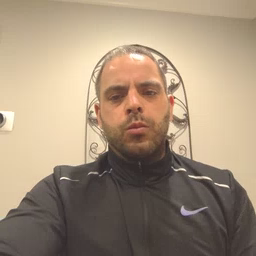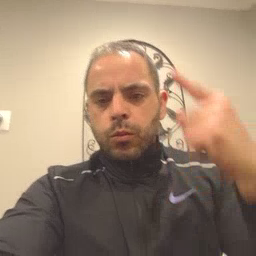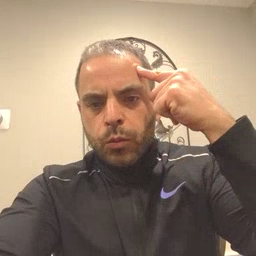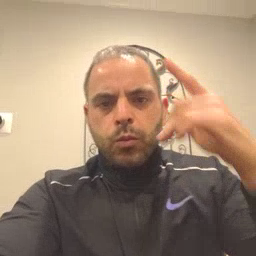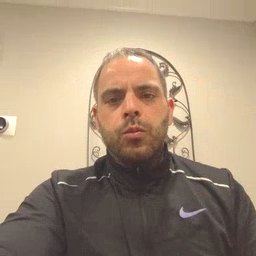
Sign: think